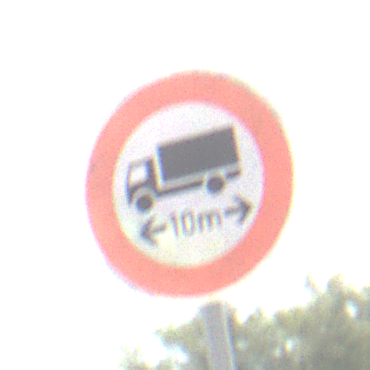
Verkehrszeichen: TatsaechlicheLaenge
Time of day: Midday
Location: Outdoor (Nature)
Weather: PartlyCloudy
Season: NotSpecified
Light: Natural